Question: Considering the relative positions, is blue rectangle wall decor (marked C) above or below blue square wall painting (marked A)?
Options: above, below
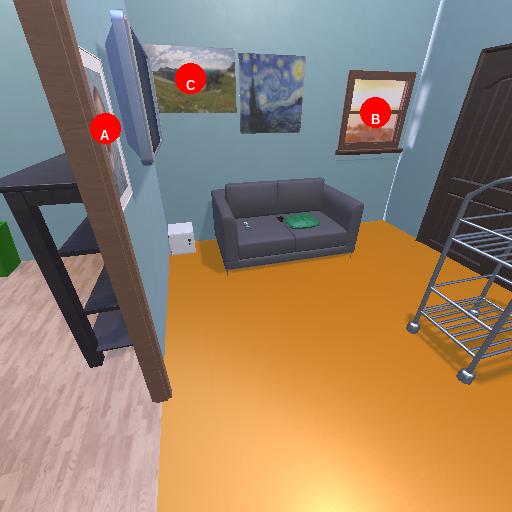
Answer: above